Field crop: maize
Growth stage: 1
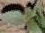
Species: datura